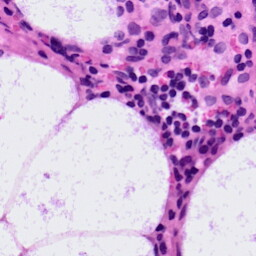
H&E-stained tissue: LymphNode